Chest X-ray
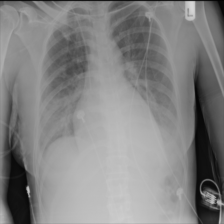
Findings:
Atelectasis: negative
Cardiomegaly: negative
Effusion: positive
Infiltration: negative
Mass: negative
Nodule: negative
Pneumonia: negative
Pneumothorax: negative
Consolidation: negative
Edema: positive
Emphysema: negative
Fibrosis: negative
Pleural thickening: negative
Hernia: negative